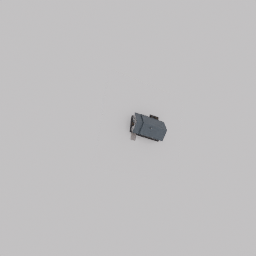
Label: architecture